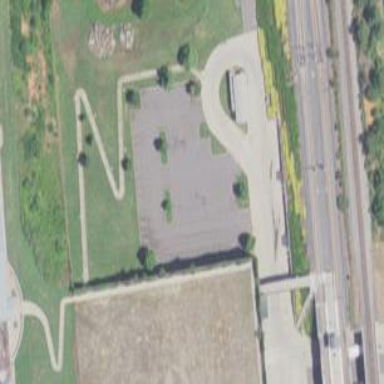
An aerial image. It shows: Paved parking area with park and ride facility available.